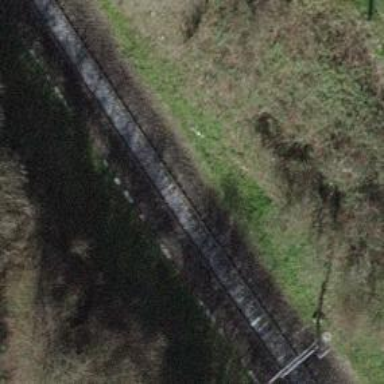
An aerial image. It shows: Railway track with contact line for electrification.